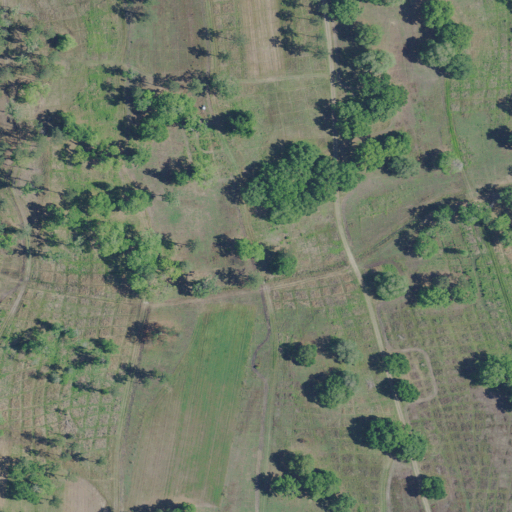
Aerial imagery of island in South Carolina named Barnwell Island containing grassland, shrub, evergreen forest, mixed forest, deciduous forest, and woody wetlands